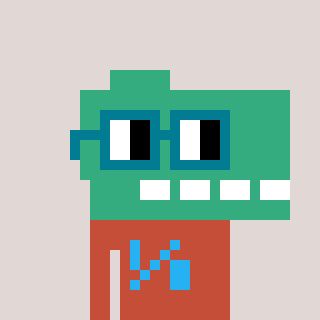
a pixel art character with square dark green glasses, a dino-shaped head and a rust-colored body on a warm background